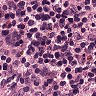
Metastatic tissue present: no